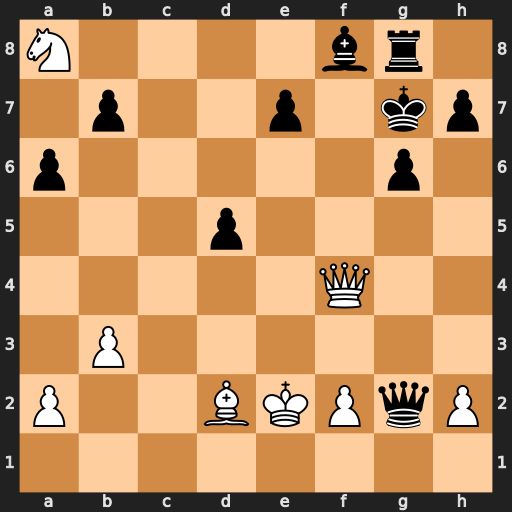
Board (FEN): N4br1/1p2p1kp/p5p1/3p4/5Q2/1P6/P2BKPqP/8
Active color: w
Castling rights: -
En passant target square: -
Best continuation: Bc3+ d4 Bxd4+ e5 Bxe5#